Question: While working on my first researchkit project, I had a requirement of serializing the results of Researchkit survey into json. I need this json data to send the survey answers back to server. To serialize the ORKResult object it has been advised to use function ORKESerializer.JSONDataForObject(taskResult). This function will convert the custom object into proper valid json object. ORKESerializer is not actually part of Researchkit but it was included in a test app, called ORKTest that is on GitHub. Below is the code that does this.
'''
extension ViewController : ORKTaskViewControllerDelegate {
func taskViewController(taskViewController: ORKTaskViewController, didFinishWithReason reason: ORKTaskViewControllerFinishReason, error: NSError?) {
switch reason {
case .Completed:
let taskResult = taskViewController.result
let jsonData = try! ORKESerializer.JSONDataForObject(taskResult)
if let jsonString = NSString(data: jsonData, encoding: NSUTF8StringEncoding) {
print(jsonString)
}
break
case .Failed, .Discarded, .Saved:
break
}
//Handle results with taskViewController.result
taskViewController.dismissViewControllerAnimated(true, completion: nil)
}
'''
Now this code is working perfectly fine while running in a simulator. But it is giving an error while trying to build for ios device. I have added ORKESerializer.h and .m files into my swift project and also imported .h in bridging header. Below is the error that it is throwing while compilation.
'{ Undefined symbols for architecture armv7: "_OBJC_CLASS_$_ORKLocation", referenced from: objc-class-ref in ORKESerialization.o "_OBJC_CLASS_$_ORKConfirmTextAnswerFormat", referenced from: objc-class-ref in ORKESerialization.o ld: symbol(s) not found for architecture armv7 clang: error: linker command failed with exit code 1 (use -v to see invocation) }'

Does any one know how to fix this?
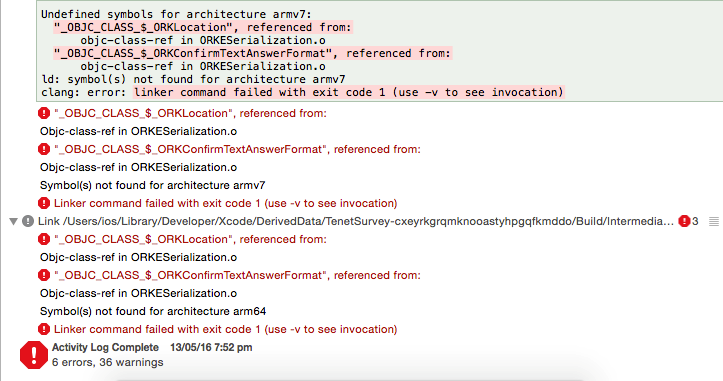
Answer: As per this <URL> this issue has been fixed and merged with stable version in Github.